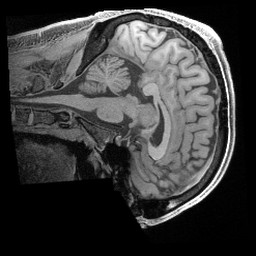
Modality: T1w
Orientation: sagittal
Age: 29
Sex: male
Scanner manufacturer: siemens
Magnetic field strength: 3 T
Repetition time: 2.4 s
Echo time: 0.00241 s